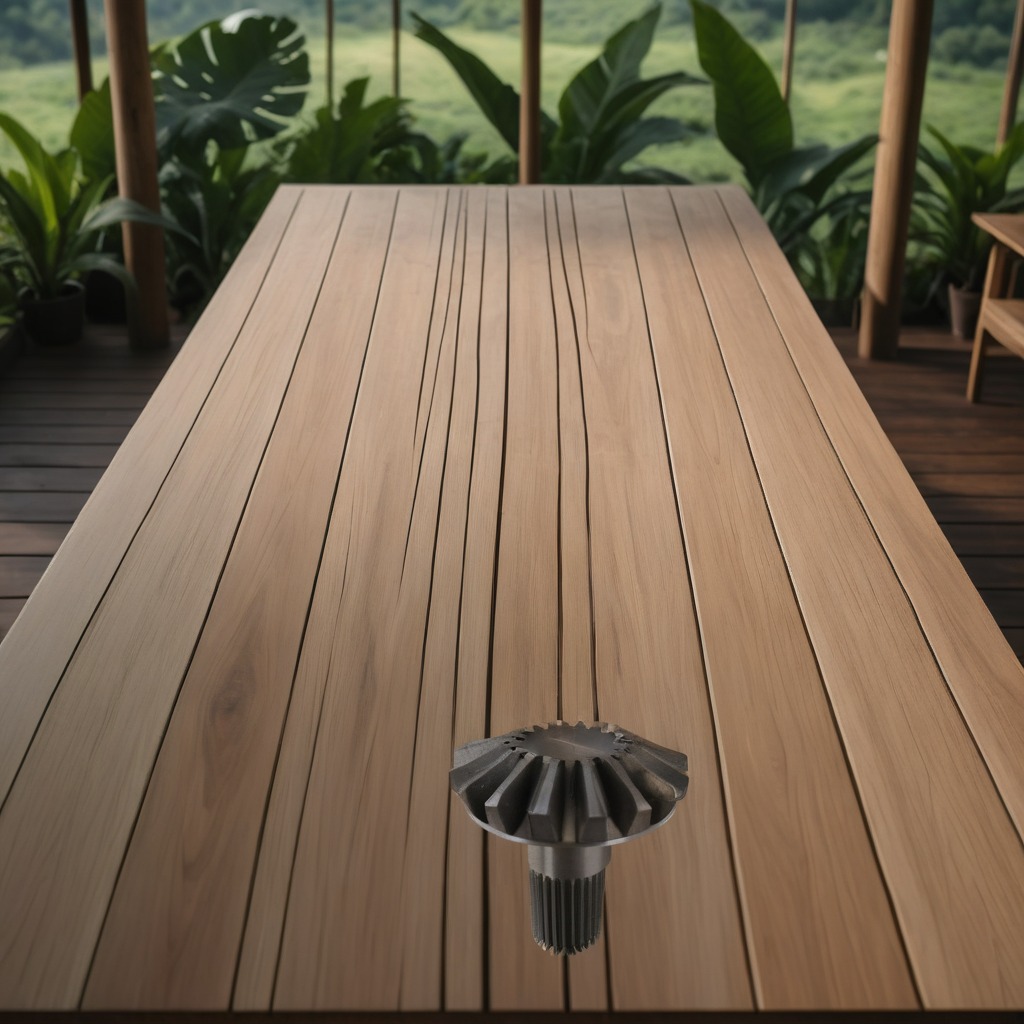
A steel gear with teeth is lying on a clean wooden table inside a jungle field workshop tent humid ambient light worn but